Question: Let's say I have an object (A) with a position stored as a 3-number vector, and an orientation stored as a quaternion.
I have a second object (B) with the same information.
Object B is, for whatever reason, suddenly welded to object A. It is now stuck, and should perfectly move around relative to object A.
If object B is stuck to a corner of object A, and object A rotates, object B should be in the same relative position and orientation in that same corner as it was before.
To illustrate what I'm asking, it should look something like this:

So far I've managed to take object B's position and transform it by the inverse of the object A's position/orientation, storing an accurate relative position - then when object A rotates, I simply transform the relative position by object A's position/orientation, and teleport object B to that position. This keeps the object B on the corner of A, as expected... however, this does not object B to match object A... how should I go about tracking the relative orientation, using quaternions or matrices (Euler angles are a worst case scenario only, as they are expensive to calculate).
EDIT: I only have a quaternion from before and a quaternion from after. No details on the rotation itself.
In addition, the rotation is arbitrary and free, it could be about any axis or multiple axes at once.
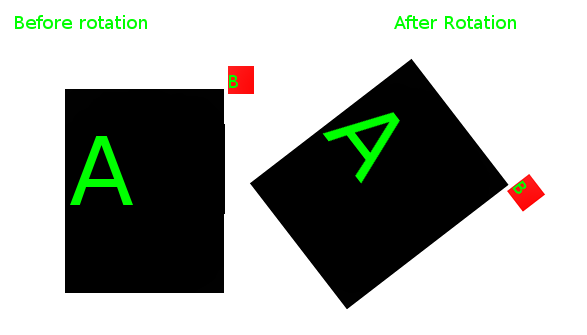
Answer: The most perfect answer has come to me after a lot of googling and experimentation: Disregard original ideas, acquire matrices!
'B.Matrix * Invert(A.Matrix)' is stored as a 'relative' marker, And then to restore, simply replace B's matrix with 'relative * A.MATRIX'.
This perfectly adjusts both rotation and position in one all-mighty swoop.
I have no idea how to do the same with quaternions, but who cares, when we have matrices!